Interaction volume radius: 5 \u00c5
Interaction volume height: 20 \u00c5
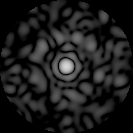
Disorder parameter: 0.8421